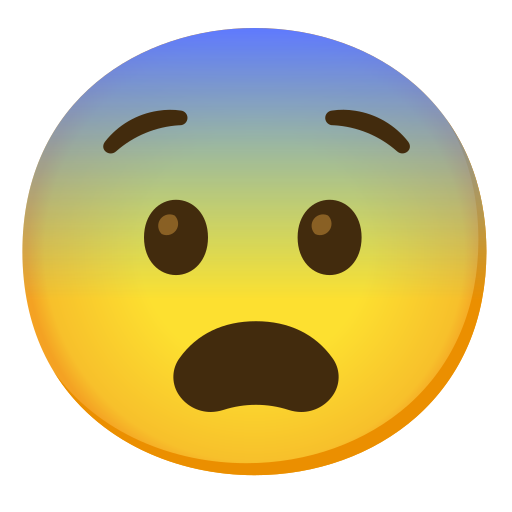
Emoji: 😨